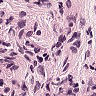
Metastatic tissue present: no